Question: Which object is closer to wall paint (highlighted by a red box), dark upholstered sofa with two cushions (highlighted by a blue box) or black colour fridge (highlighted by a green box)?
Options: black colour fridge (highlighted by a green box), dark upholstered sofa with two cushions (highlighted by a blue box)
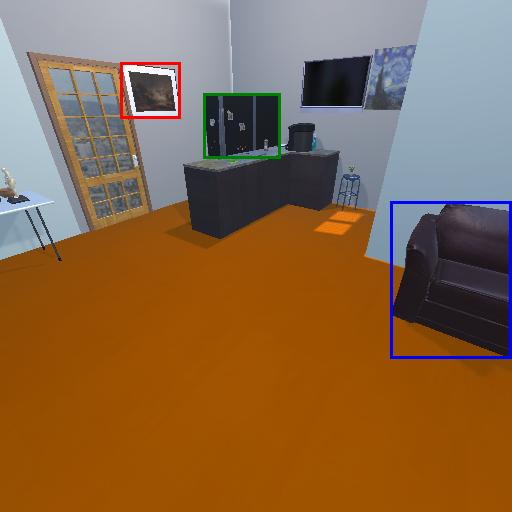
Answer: black colour fridge (highlighted by a green box)